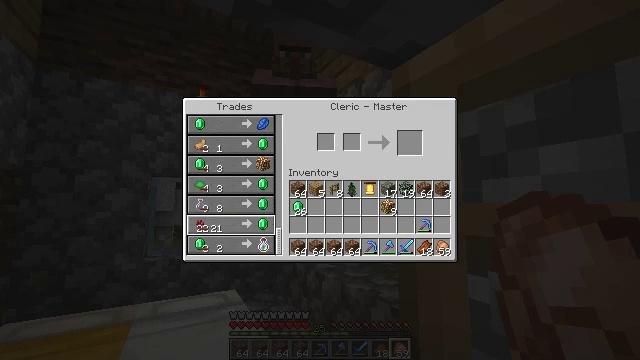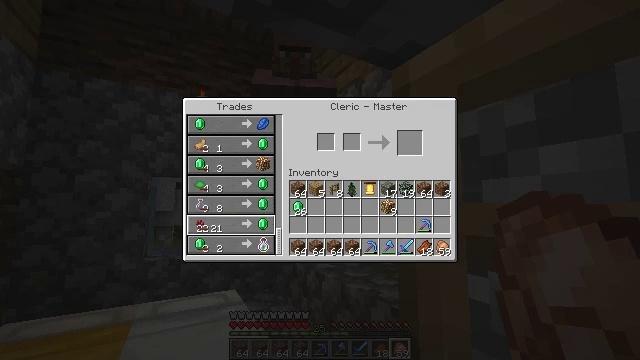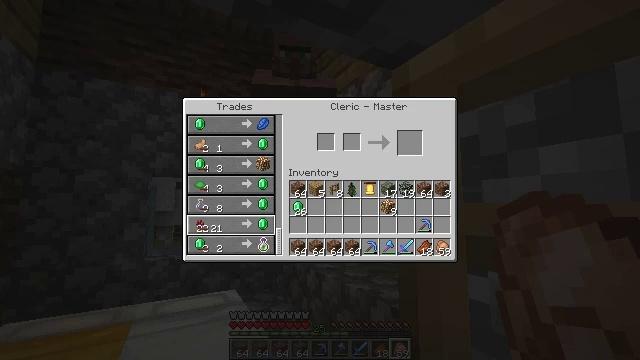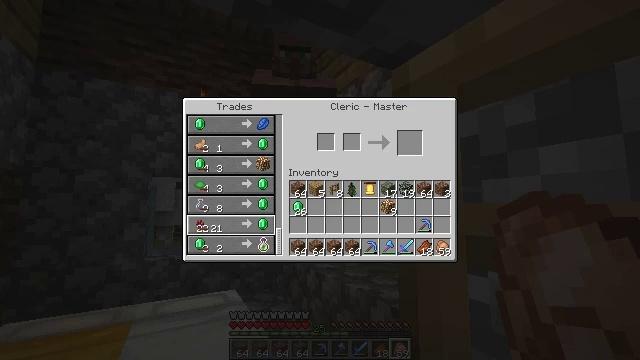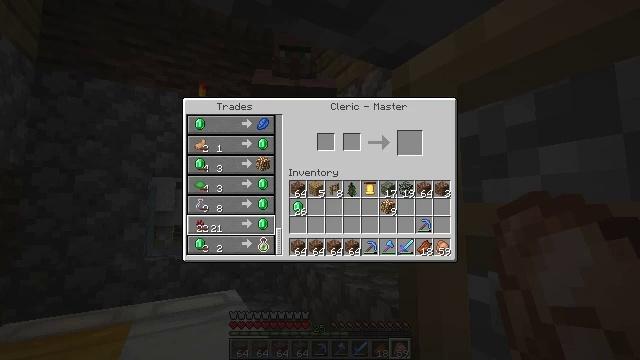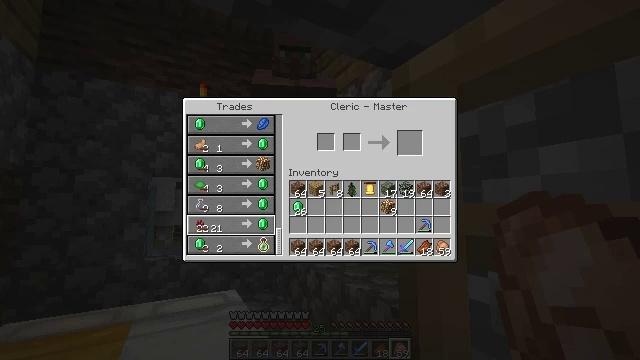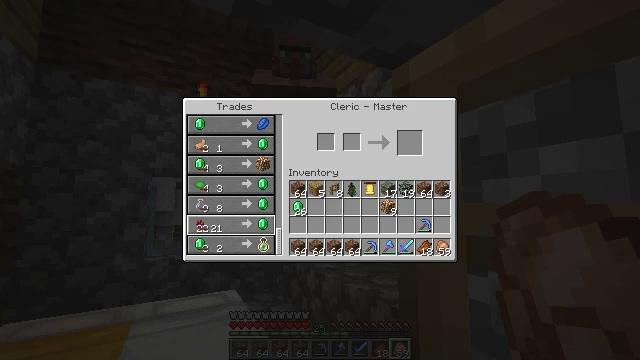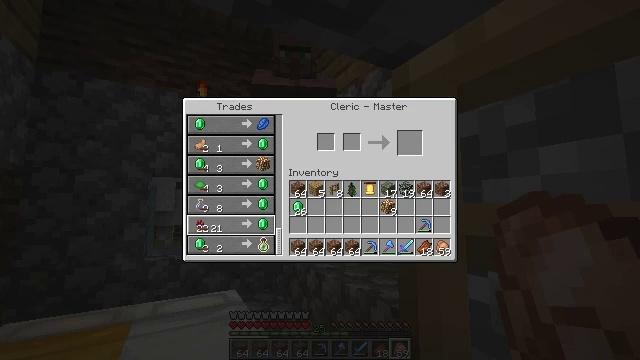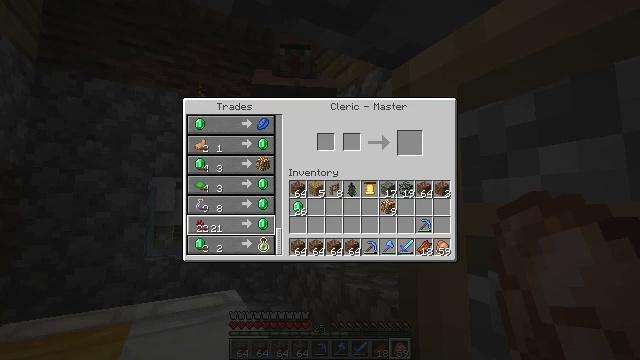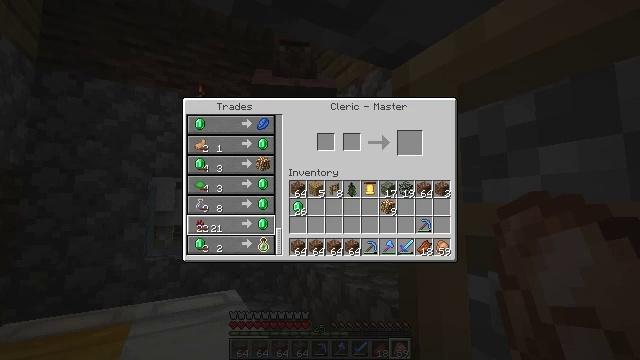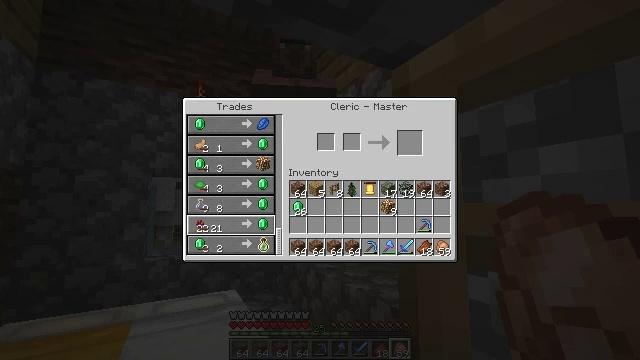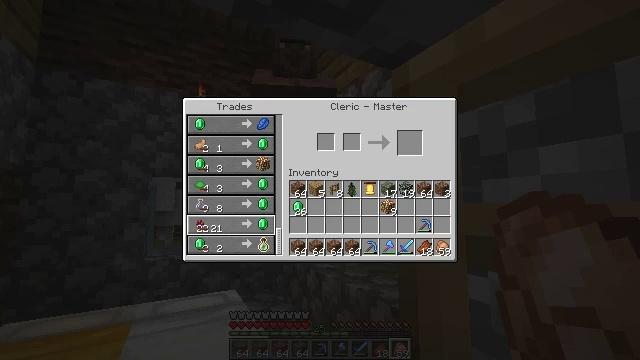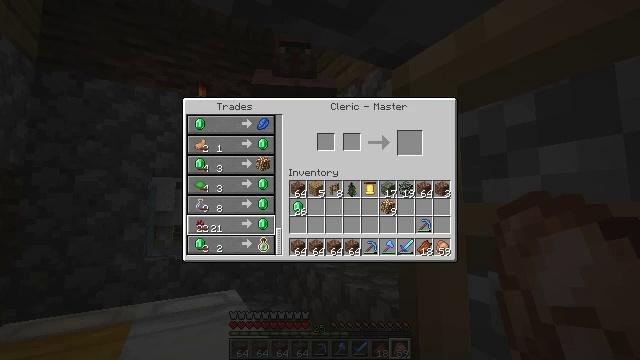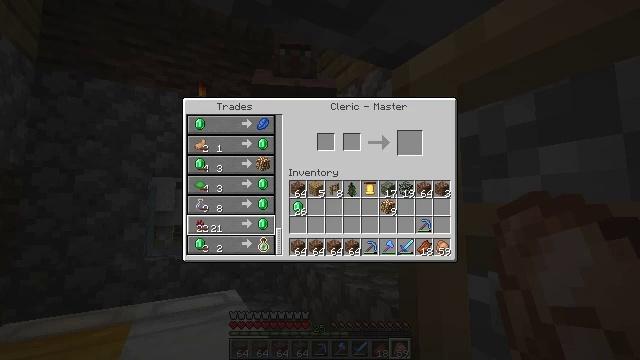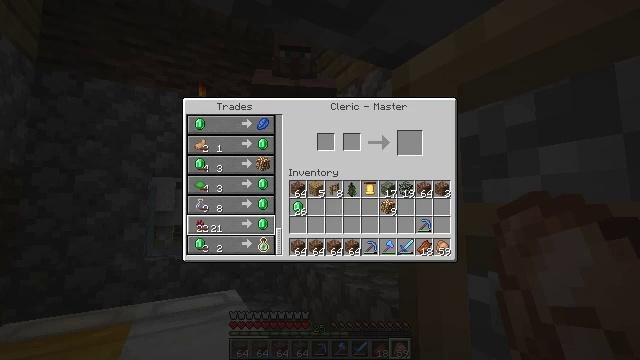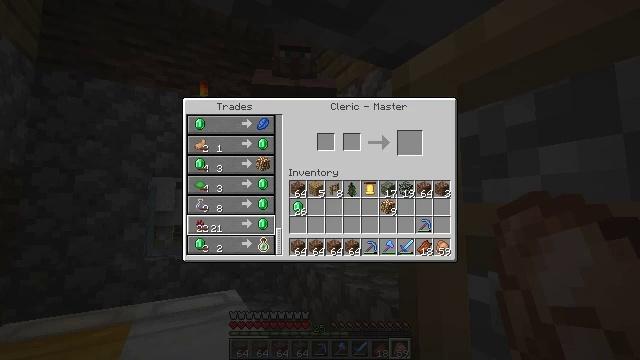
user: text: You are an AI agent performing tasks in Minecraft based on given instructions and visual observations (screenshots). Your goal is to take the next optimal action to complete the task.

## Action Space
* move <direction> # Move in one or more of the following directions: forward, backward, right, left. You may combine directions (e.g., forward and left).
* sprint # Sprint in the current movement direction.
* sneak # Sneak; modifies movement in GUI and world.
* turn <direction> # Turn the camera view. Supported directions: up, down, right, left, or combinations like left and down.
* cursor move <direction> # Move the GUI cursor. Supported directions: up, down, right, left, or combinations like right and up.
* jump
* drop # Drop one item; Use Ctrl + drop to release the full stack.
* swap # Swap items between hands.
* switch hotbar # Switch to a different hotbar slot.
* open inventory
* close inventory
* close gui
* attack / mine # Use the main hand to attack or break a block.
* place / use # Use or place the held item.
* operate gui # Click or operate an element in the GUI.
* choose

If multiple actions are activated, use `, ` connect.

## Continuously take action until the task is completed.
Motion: motion action
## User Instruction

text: Use 4 pieces of glowstone dust to create a glowstone.
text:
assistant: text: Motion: no_op
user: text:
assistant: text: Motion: no_op
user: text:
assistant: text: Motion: no_op
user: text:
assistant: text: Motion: no_op
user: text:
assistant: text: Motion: no_op
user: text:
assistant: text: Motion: no_op
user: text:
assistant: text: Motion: no_op
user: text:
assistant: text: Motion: no_op
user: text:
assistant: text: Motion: no_op
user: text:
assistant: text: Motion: no_op
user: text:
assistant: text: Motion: no_op
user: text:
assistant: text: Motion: no_op
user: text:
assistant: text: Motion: no_op
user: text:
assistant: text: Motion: no_op
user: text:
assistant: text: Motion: no_op
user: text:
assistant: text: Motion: no_op
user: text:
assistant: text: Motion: no_op
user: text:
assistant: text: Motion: no_op
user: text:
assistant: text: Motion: no_op
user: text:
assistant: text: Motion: no_op
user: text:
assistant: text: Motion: no_op
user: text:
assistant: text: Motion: no_op
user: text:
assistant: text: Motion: no_op
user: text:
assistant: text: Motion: no_op
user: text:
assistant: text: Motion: no_op
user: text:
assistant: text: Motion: no_op
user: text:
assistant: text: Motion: no_op
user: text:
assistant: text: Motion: no_op
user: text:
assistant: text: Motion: no_op
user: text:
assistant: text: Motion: no_op